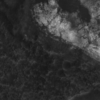
Label: not_dusty